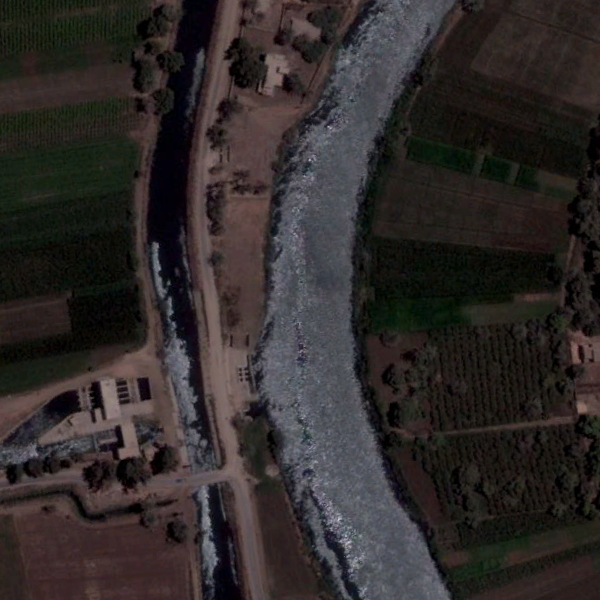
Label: River